Field crop: maize
Growth stage: 2
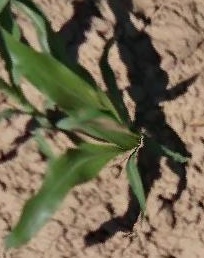
Species: maize